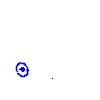
Particle: kaon